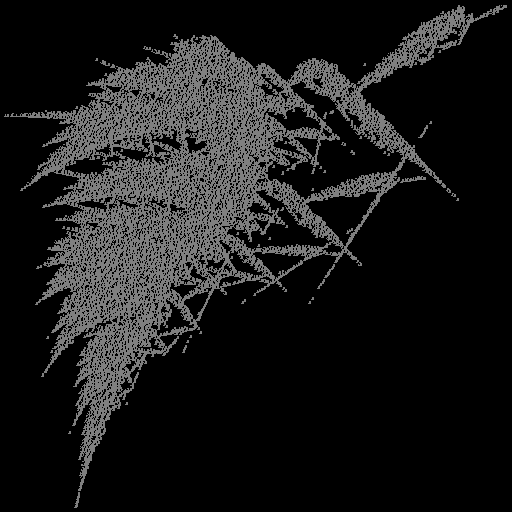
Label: turbanshell